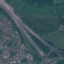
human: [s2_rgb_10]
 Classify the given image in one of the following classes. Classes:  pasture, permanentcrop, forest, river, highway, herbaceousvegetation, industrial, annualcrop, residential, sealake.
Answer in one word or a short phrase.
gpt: Highway